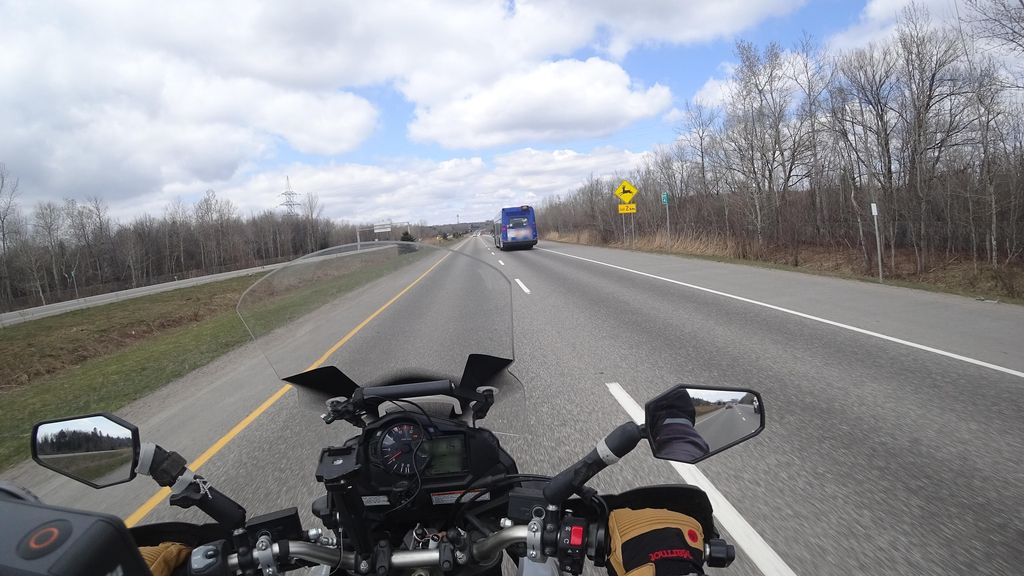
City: quebec_city